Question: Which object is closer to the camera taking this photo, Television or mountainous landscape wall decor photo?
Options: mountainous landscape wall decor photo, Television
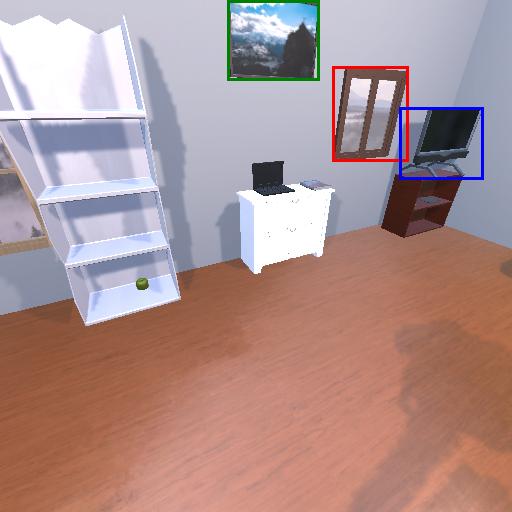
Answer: mountainous landscape wall decor photo